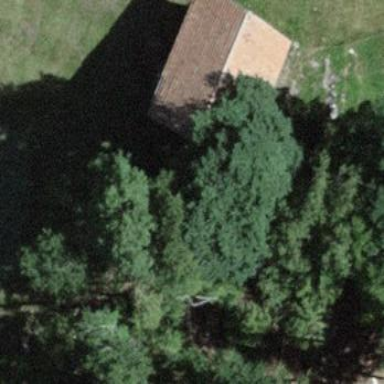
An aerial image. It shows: Rural barn.